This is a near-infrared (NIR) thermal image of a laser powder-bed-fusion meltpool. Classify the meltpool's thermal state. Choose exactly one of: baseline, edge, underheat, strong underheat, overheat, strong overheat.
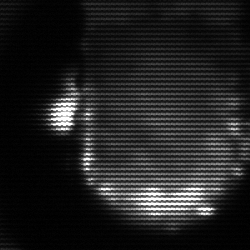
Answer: baseline